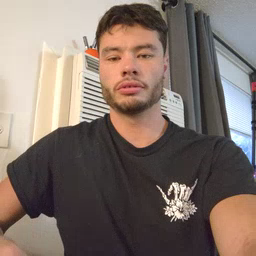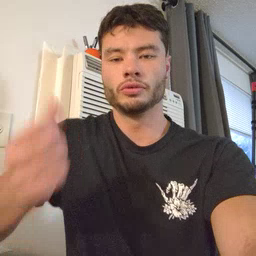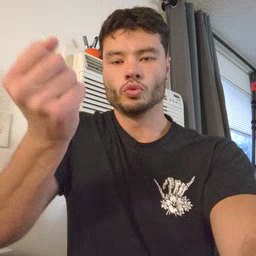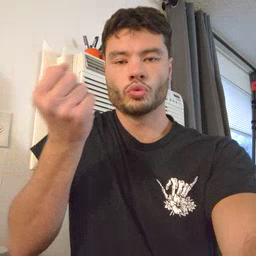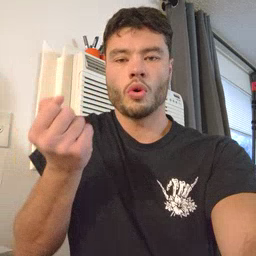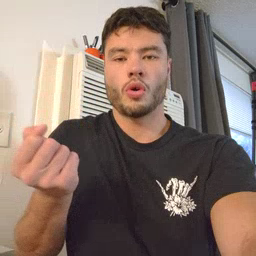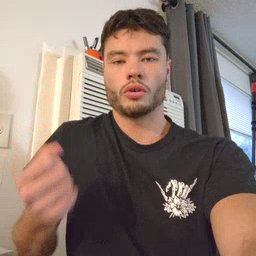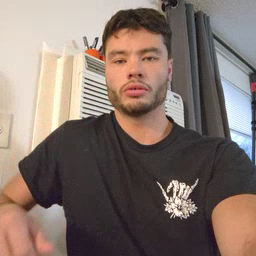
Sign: drawer